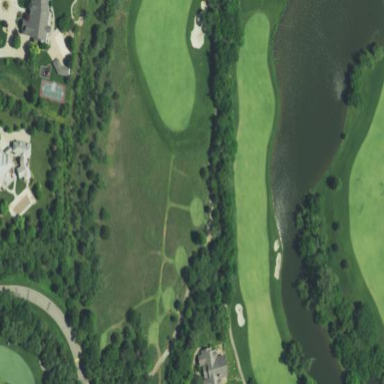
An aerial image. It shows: Rough area in golf course.